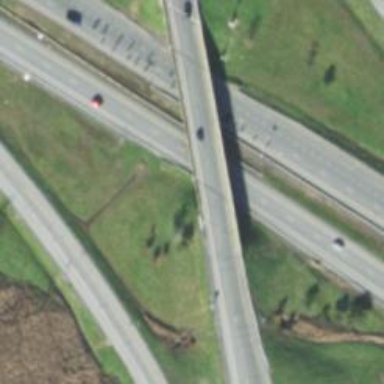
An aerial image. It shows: Asphalt road on bridge. It is secondary road designed as expressway.